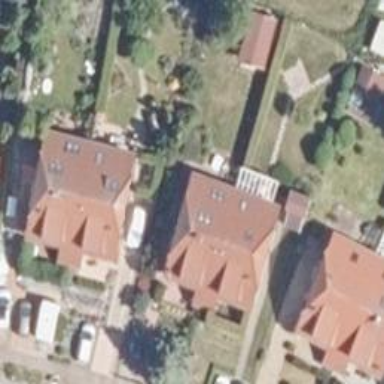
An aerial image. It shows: Residential building with half-hipped roof made of red roof tiles.